Question: After installing the new ADT (22.3.0.v201310242005-887826) which supports Android 4.4 (KitKat), I keep getting the error as shown here:

> An internal error has occurred
In the list of errors, I see multiple items of "RenderPreview", and when I click on any of them, I see:
> An internal error has occurred. After scene creation, #init() must be
called
When testing the new ADT on another computer, I can't see this error appearing there. This is very weird.
Why do I get those errors, and what can I do to fix it?
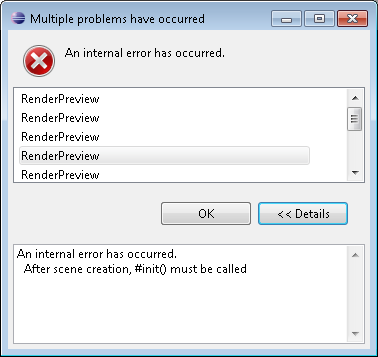
Answer: I've created a <URL>. Until it gets fixed, set the API version in the UI preview to something lower than 19. The error only shows up for version 19.